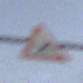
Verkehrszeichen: KreuzungOderEinmuendung
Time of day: SunriseSunset
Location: Outdoor (Nature)
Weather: PartlyCloudy
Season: NotSpecified
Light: Natural